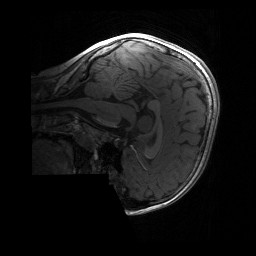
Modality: T1w
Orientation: sagittal
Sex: male
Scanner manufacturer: siemens
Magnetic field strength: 3 T
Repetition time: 1.9 s
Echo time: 0.00243 s